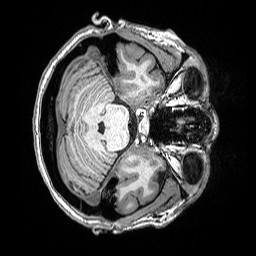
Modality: T1w
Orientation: axial
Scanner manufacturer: siemens
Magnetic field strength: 3 T
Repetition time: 2.5 s
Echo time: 0.00343 s